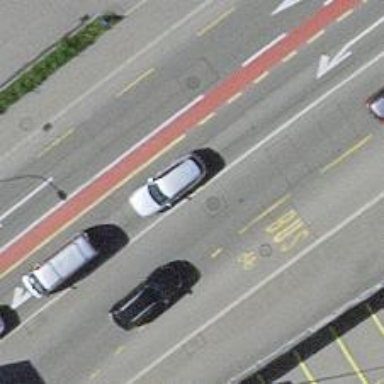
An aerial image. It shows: Tertiary road with asphalt surface including cycle lane.